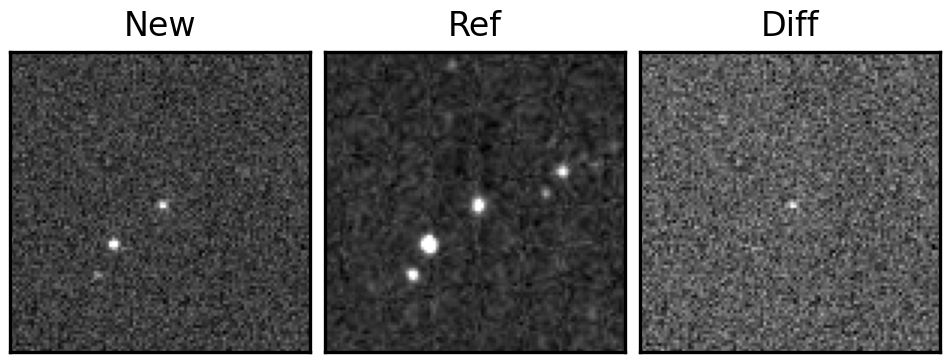
Label: real